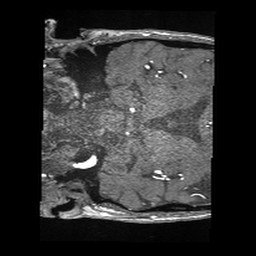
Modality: angio
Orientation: coronal
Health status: ill
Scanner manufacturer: siemens
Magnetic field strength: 3 T
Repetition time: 0.02 s
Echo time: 0.0033 s